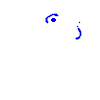
Particle: electron